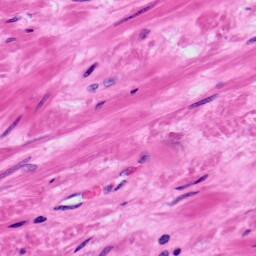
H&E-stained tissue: Prostate